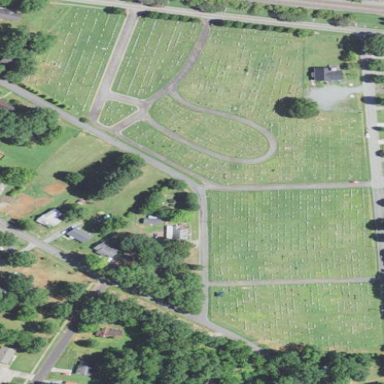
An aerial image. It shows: Cemetery.